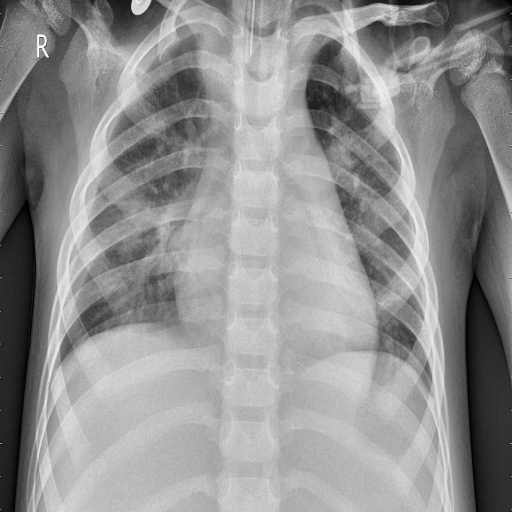
Finding: PNEUMONIA